Interaction volume radius: 5 \u00c5
Interaction volume height: 15 \u00c5
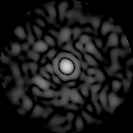
Disorder parameter: 0.7909